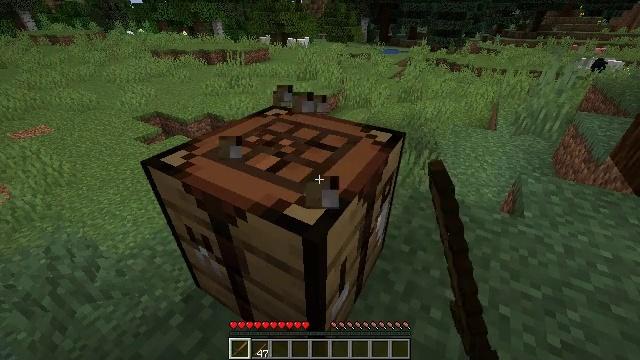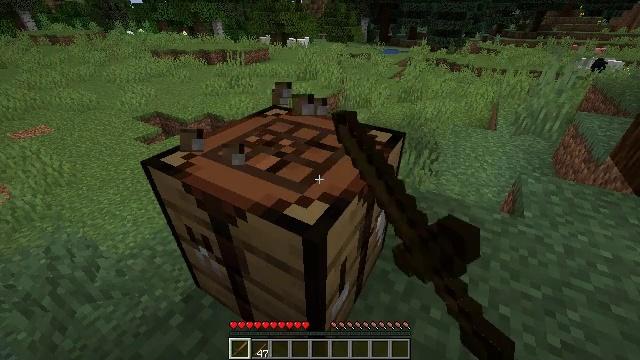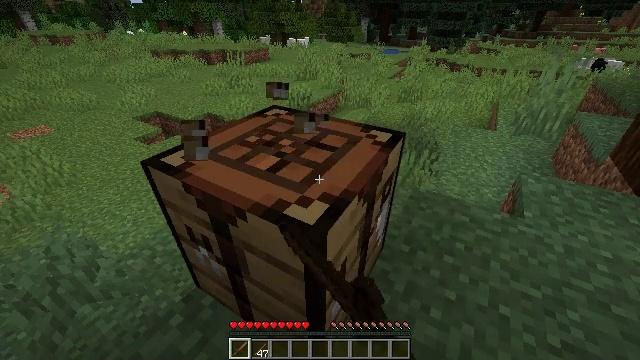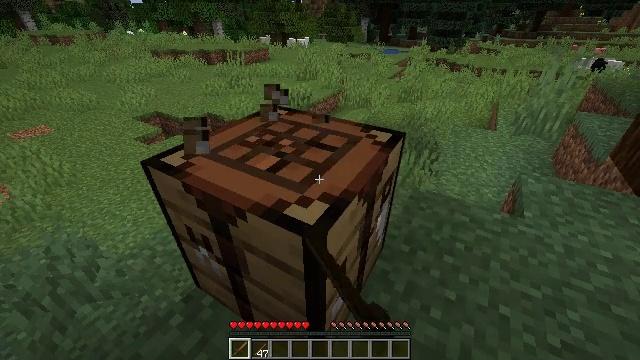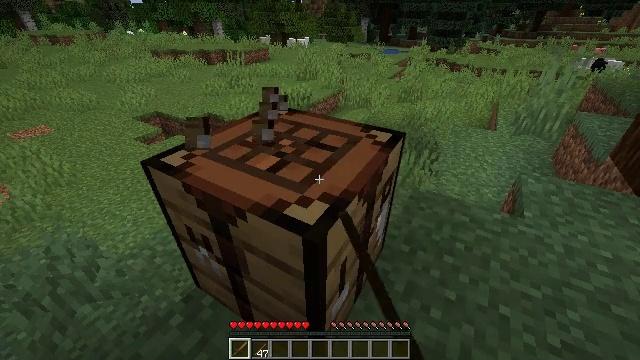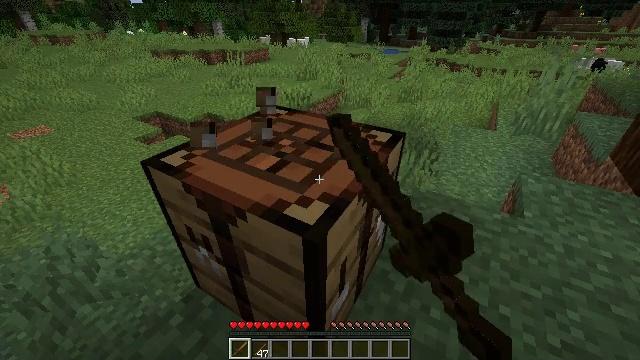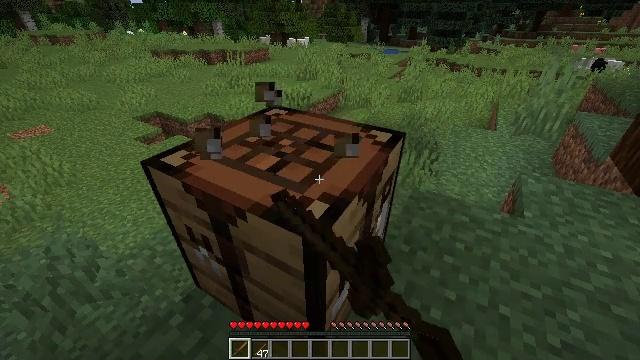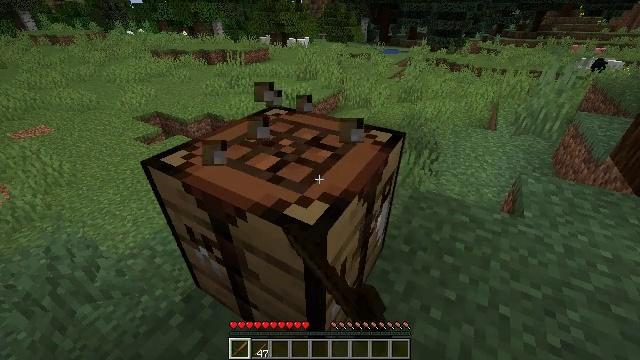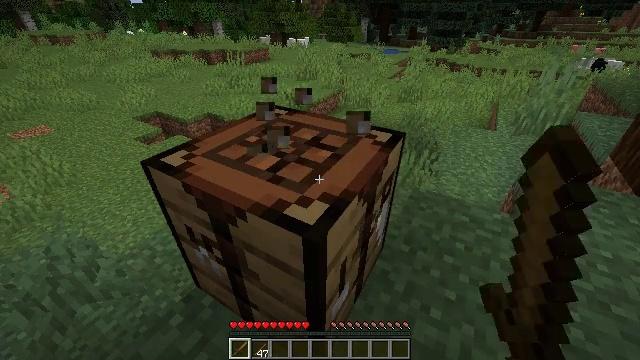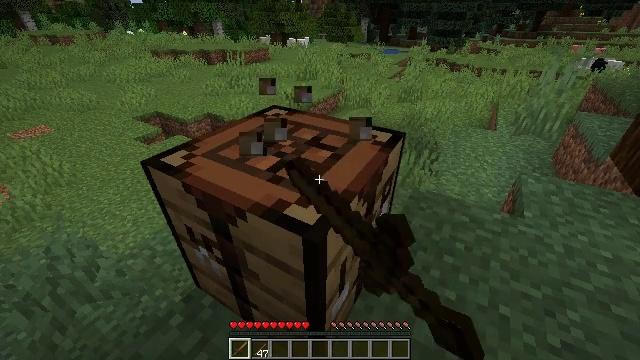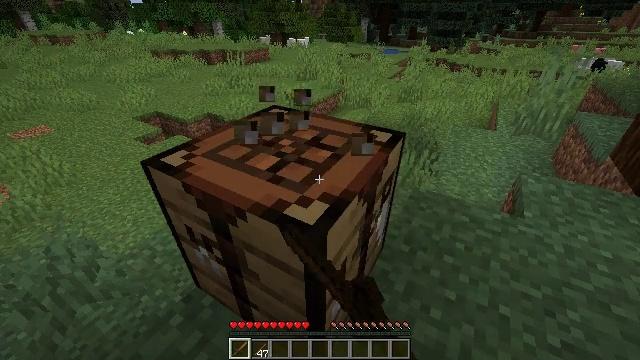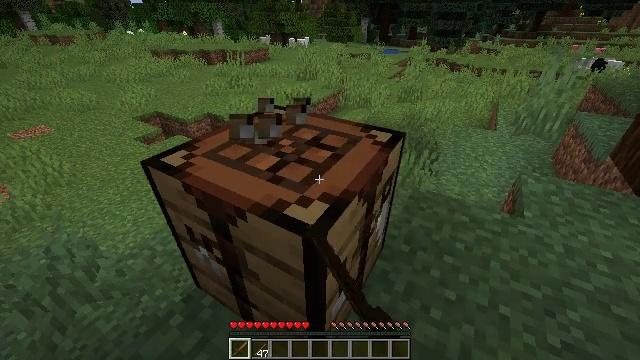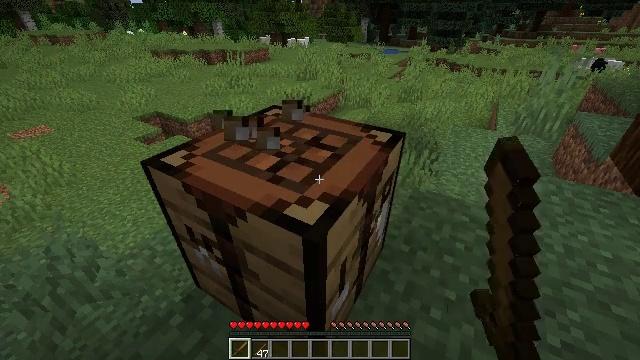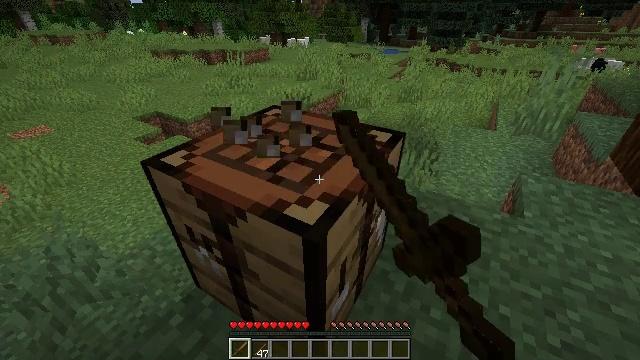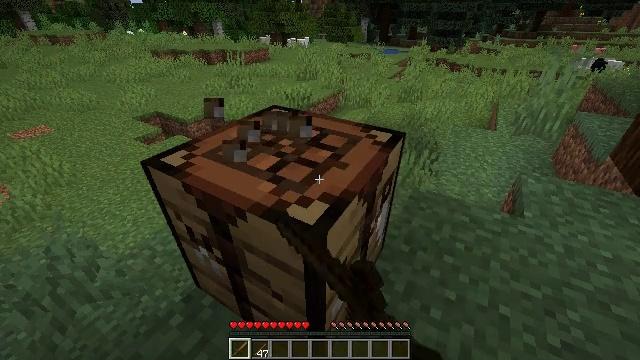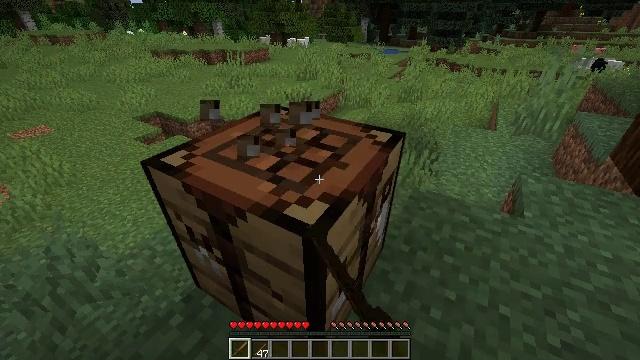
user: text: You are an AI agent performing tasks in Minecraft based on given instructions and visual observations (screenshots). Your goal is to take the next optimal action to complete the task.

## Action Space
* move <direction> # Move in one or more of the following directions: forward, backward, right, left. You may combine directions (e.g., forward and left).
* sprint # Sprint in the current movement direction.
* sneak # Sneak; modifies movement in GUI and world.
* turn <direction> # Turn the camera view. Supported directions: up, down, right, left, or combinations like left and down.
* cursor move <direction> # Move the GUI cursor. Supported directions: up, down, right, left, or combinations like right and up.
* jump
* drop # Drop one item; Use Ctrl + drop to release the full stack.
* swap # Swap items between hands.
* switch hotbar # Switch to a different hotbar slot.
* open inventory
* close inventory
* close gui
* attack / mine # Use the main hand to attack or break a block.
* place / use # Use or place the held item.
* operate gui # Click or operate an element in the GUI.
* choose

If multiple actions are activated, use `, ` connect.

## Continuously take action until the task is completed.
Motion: motion action
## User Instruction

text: Attack the crafting table to break it.
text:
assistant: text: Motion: attack / mine
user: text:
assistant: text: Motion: attack / mine
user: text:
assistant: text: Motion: attack / mine
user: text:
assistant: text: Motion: attack / mine
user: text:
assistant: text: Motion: attack / mine
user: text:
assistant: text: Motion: attack / mine
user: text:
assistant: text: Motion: attack / mine
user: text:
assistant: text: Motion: attack / mine
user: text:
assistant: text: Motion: attack / mine
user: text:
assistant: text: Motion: attack / mine
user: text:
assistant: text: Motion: attack / mine
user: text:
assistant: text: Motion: attack / mine
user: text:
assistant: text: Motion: attack / mine
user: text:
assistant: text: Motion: attack / mine
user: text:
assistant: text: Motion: attack / mine
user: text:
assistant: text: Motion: attack / mine
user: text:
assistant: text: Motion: attack / mine
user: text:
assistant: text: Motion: attack / mine
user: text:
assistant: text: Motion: attack / mine
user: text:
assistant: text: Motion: attack / mine
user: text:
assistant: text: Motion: attack / mine
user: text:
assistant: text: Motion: attack / mine
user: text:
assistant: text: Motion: attack / mine
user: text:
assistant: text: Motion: attack / mine
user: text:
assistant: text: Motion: attack / mine
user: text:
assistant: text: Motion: attack / mine
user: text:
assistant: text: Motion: attack / mine
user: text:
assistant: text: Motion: attack / mine
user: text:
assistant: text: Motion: attack / mine
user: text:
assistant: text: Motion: attack / mine